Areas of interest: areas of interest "Soccer Field"
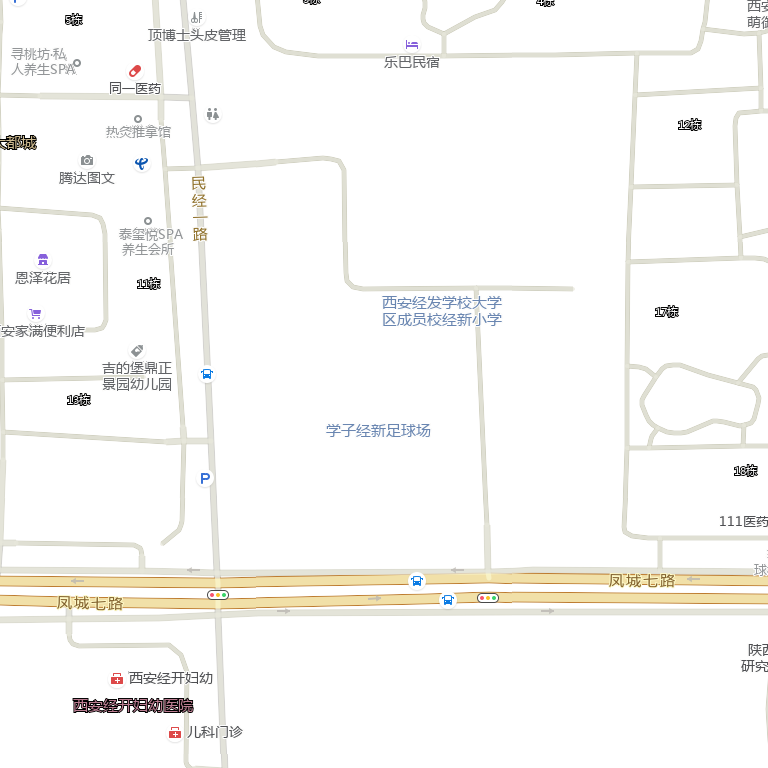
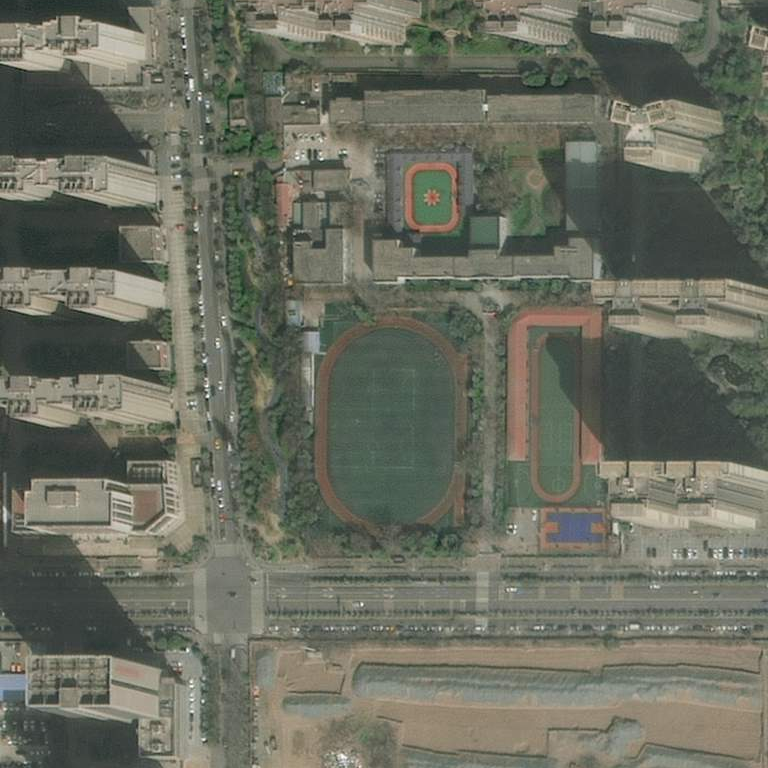